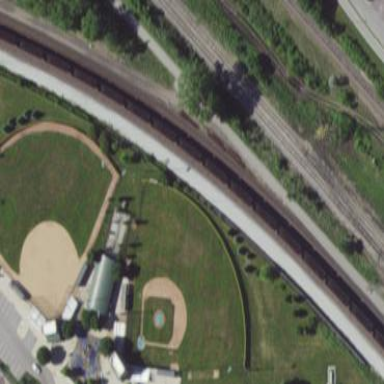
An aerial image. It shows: Baseball pitch for leisure land.